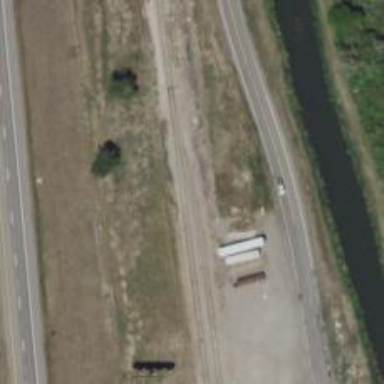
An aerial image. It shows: Railway siding with rails.